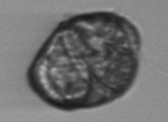
Label: Margalefidinium